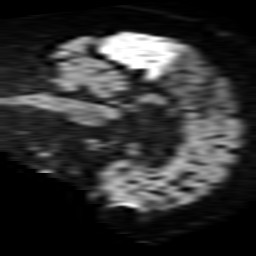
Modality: TRACE
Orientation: sagittal
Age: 79
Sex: male
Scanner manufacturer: philips
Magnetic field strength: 1.5 T
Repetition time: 3.644 s
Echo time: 0.09257 s